Question: I need to place tiles in this fashion:

I only need the logic, so language doesn't matter.Thank you!
The number of tiles is unknown!
This is how far I got:
'''
var setX = 0;
var setY = 0;
var count = 0;
$(".pic").each(function()
{
// set setX and setX based on count
$(this).animate({"left":setX,"top":setY},2000)
count++
});
'''
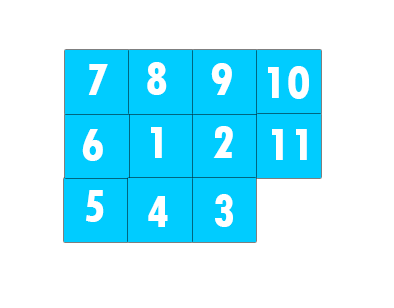
Answer: Some implementation in C#:
'''
using System;
using System.Collections.Generic;
using System.Linq;
public class Program
{
public struct Pair
{
int X;
int Y;
public Pair( int X, int Y )
{
this.X = X;
this.Y = Y;
}
public override string ToString()
{
return String.Format( "({0},{1})", X, Y );
}
}
public static IEnumerable<Pair> Positions( int StartX, int StartY )
{
int[] DeltaX = { 0, 1, 0,-1 };
int[] DeltaY = { 1, 0,-1, 0 };
int Direction = 1;
int X = StartX;
int Y = StartY;
int Left = StartX;
int Right = StartX;
int Top = StartY;
int Bottom = StartY;
yield return new Pair(X, Y);
while ( true )
{
switch ( Direction )
{
case 0:
Top += 1;
while ( Y < Top )
{
X += DeltaX[Direction];
Y += DeltaY[Direction];
yield return new Pair( X, Y );
}
break;
case 1:
Right += 1;
while ( X < Right )
{
X += DeltaX[Direction];
Y += DeltaY[Direction];
yield return new Pair( X, Y );
}
break;
case 2:
Bottom -= 1;
while ( Y > Bottom )
{
X += DeltaX[Direction];
Y += DeltaY[Direction];
yield return new Pair( X, Y );
}
break;
case 3:
Left -= 1;
while ( X > Left )
{
X += DeltaX[Direction];
Y += DeltaY[Direction];
yield return new Pair( X, Y );
}
break;
default:
break;
}
Direction++;
Direction %= 4;
}
}
public static void Main()
{
var Coords = Positions( 10, 10 ).Take( 15 );
foreach ( Pair iPair in Coords )
{
Console.WriteLine( iPair.ToString() );
}
Console.ReadKey();
}
}
'''